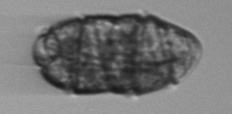
Label: Margalefidinium